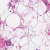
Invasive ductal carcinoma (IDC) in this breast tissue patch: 0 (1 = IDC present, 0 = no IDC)